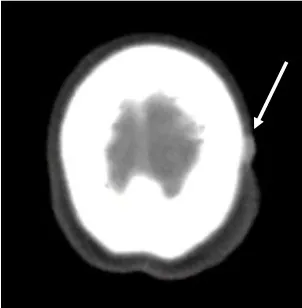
PET-CT findings of the patient. (A) A 1.5cm sized bulging lesion with soft tissue attenuation, involving subcutaneous layer of scalp along the left parietal area.
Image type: radiology (ct)